Field crop: maize
Growth stage: 2
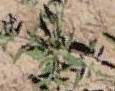
Species: atriplex